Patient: sex F, age 51
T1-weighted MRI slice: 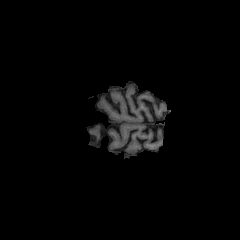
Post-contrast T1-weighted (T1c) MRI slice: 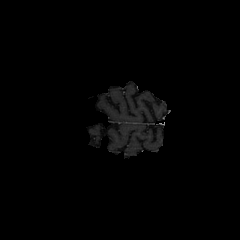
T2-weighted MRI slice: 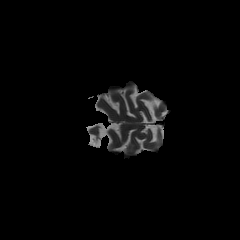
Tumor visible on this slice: no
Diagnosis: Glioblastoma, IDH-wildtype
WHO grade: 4